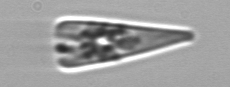
Label: Licmophora